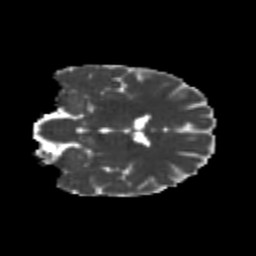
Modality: MD
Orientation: coronal
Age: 24
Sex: female
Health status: healthy
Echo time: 0.074 s